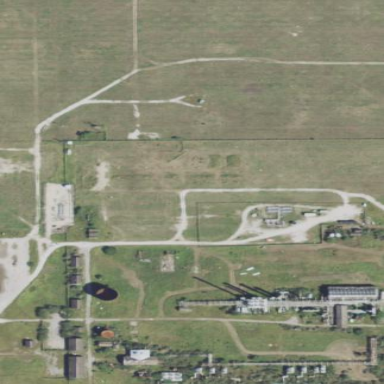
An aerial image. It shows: Gas industrial area enclosed by fence.